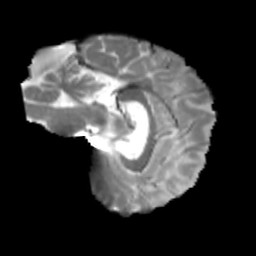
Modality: T2w
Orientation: sagittal
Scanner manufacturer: siemens
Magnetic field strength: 3 T
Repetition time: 4 s
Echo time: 0.0594 s